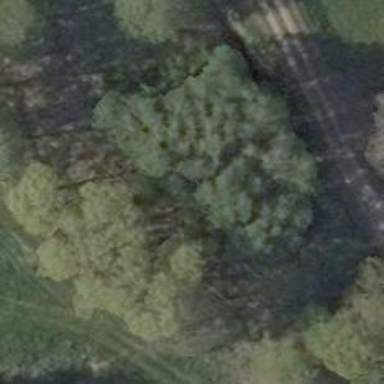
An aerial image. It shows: Disused railway.